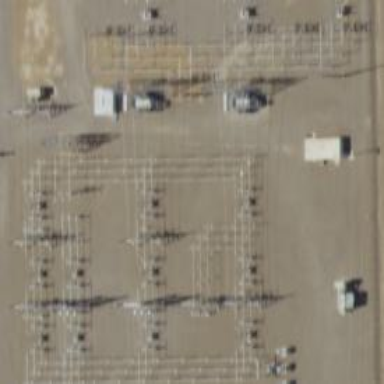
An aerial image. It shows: Switch used for power control.